Question: MS SQL Server database.
I have this simple structure: (sorry about primary keys not in a right places)

In TEACHER table I have a foreign key "Chief", which references TEACHER.ID (same table). How can I get not an integer(Teacher.ID), but a Name of a Chief(TEACHER.Name for Chief), while doing SELECT query?
This one gets just an integer(ID of a Chief):
'''
SELECT DEPARTMENT.Name, TEACHER.Name, TEACHER.IDCode, POST.Name, TEACHER.Tel, TEACHER.Salary, TEACHER.Rise, TEACHER.HireDate, Chief
FROM TEACHER, DEPARTMENT, POST
WHERE TEACHER.ID_Post = POST.ID AND
TEACHER.ID_Department = DEPARTMENT.ID;
GO
'''
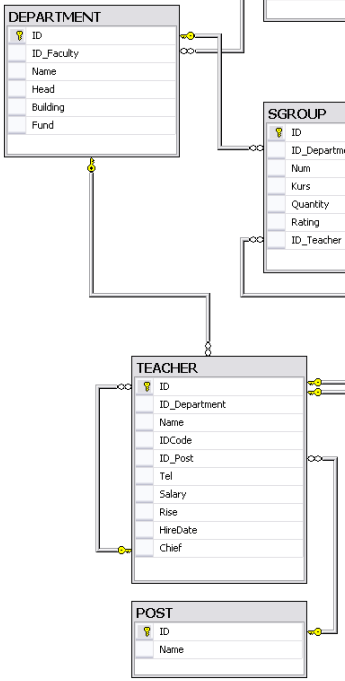
Answer: 'JOIN' the 'TEACHER' table one more time, like so:
'''
SELECT
d.Name,
t.Name,
t.IDCode,
p.Name,
t.Tel,
t.Salary,
t.Rise,
t.HireDate,
chief.Name 'Chief Name'
FROM TEACHER t
INNER JOIN TEACHER chief ON t.Chief = chief.ID
INNER JOIN DEPARTMENT d ON t.ID_Department = d.ID
INNER JOIN POST p ON t.ID_Post = p.ID;
'''
And use the ANS-SQL-92 'JOIN' syntax instead of the old syntax that you are using in your query. <URL>, but this is the recommended syntax.